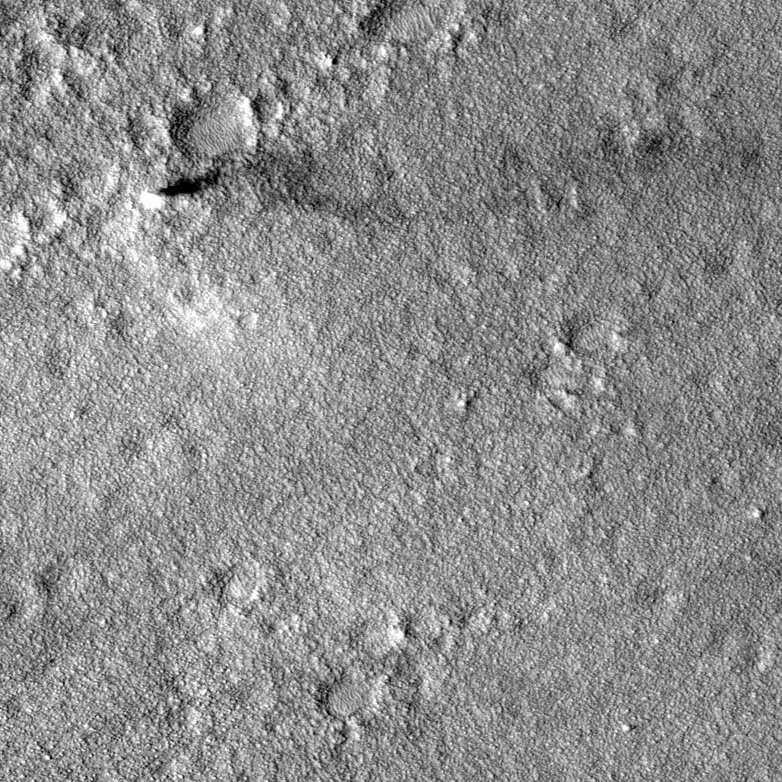
Label: dustdevil